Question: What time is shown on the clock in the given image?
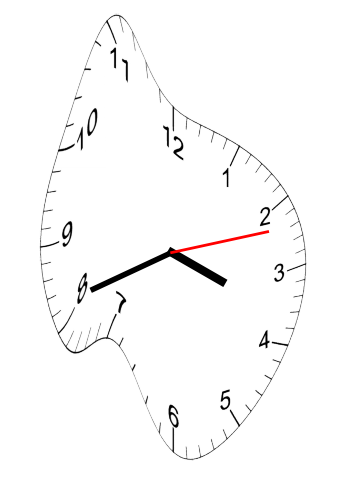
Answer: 03:41:12